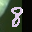
Label: 8